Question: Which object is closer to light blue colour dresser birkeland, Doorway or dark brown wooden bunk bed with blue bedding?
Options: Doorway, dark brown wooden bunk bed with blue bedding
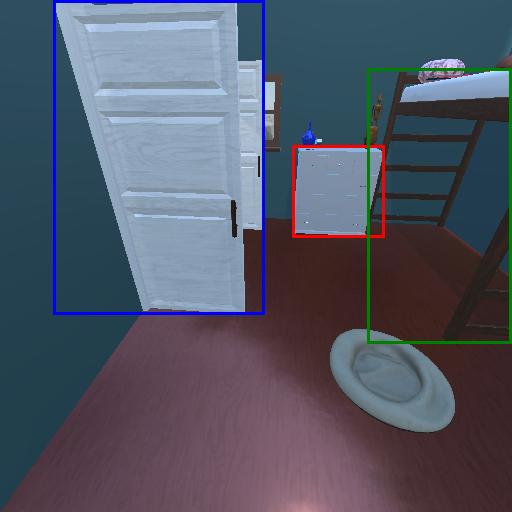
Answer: Doorway